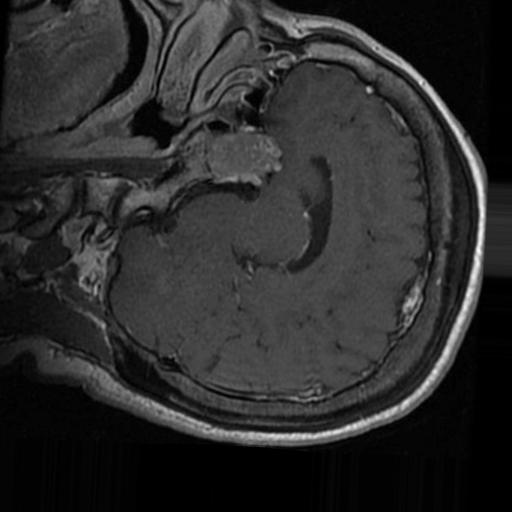
Label: brain_tumor